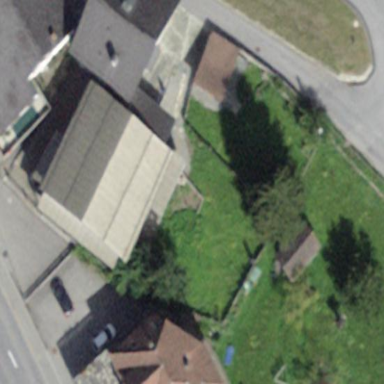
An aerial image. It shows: Simple and straightforward house.